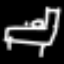
Label: bed